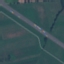
Land use / land cover class: Highway